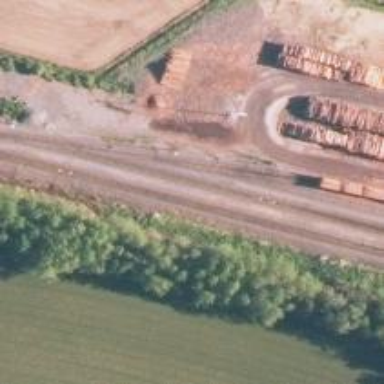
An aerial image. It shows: Wedge used for railway derailment.